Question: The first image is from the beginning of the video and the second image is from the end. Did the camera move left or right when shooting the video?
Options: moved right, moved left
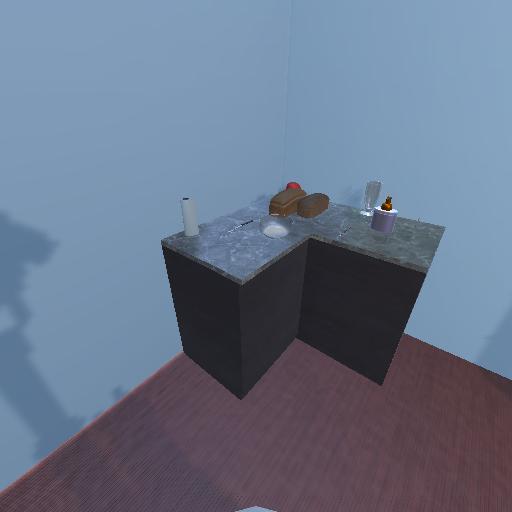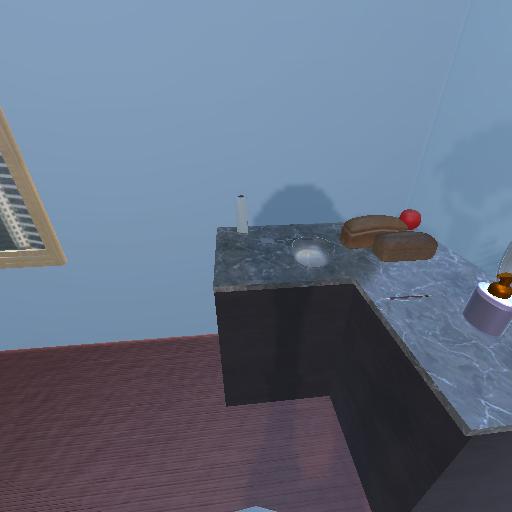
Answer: moved right